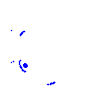
Particle: electron